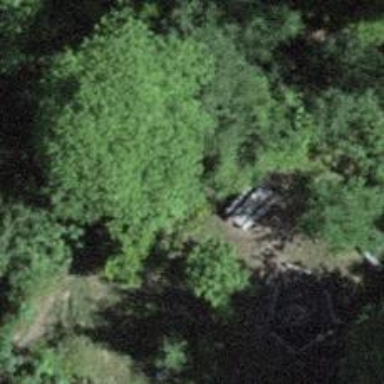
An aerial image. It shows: Picnic table located in leisure land area.